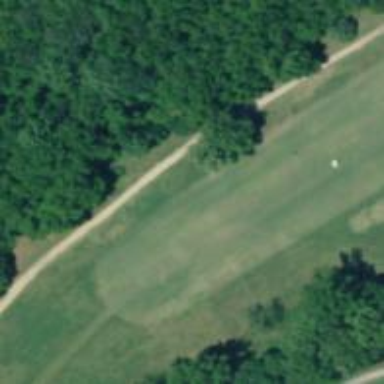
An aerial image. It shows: View of golf hole.